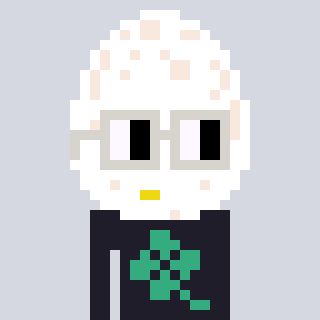
a pixel art character with square light gray glasses, a egg-shaped head and a grayscale-colored body on a cool background